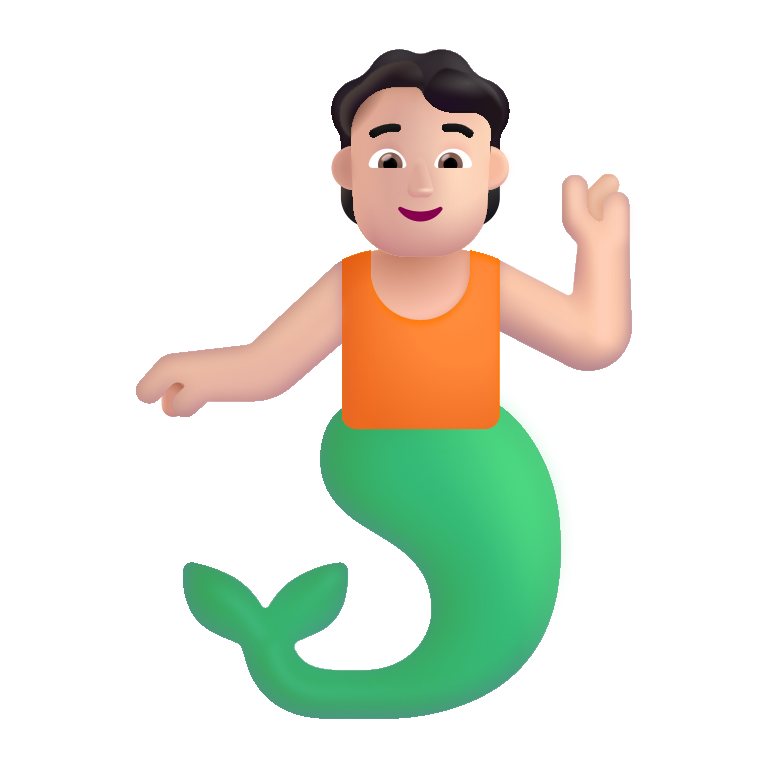
person merpeople color light